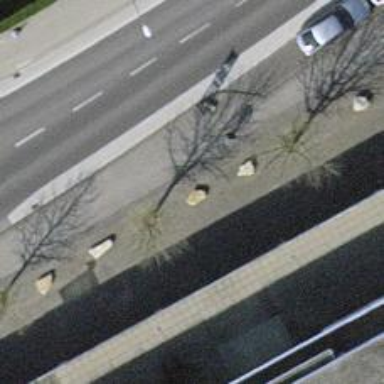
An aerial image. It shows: Block barrier.